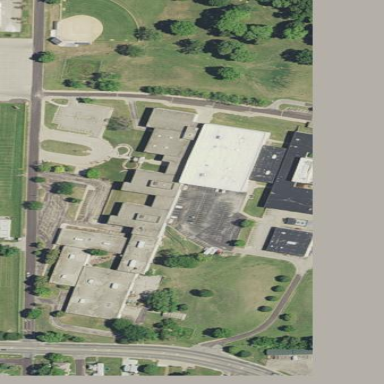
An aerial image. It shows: School.